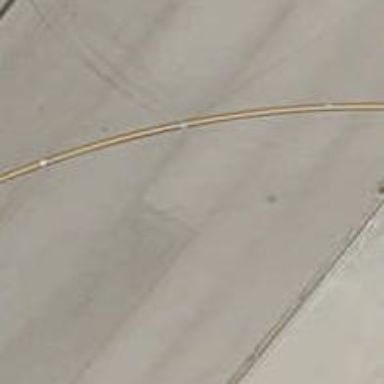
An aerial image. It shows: View of taxiway at the airport.